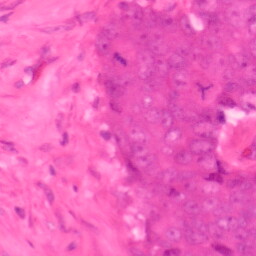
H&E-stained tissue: Colon